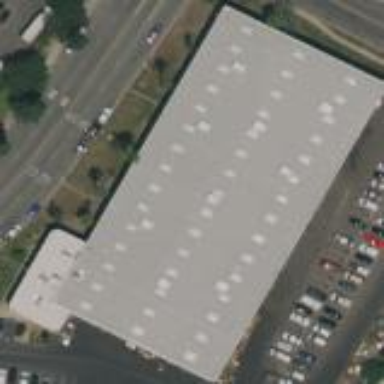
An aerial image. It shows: Industrial building.